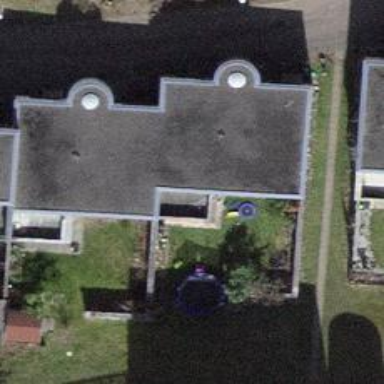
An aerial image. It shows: Simple house.